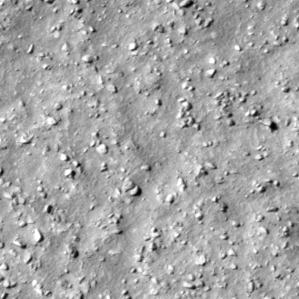
Label: non_frost